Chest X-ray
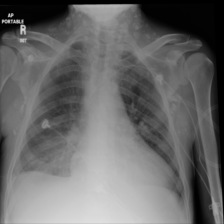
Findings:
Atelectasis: negative
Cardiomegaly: positive
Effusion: positive
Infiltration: positive
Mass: negative
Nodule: negative
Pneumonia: negative
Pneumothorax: negative
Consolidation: positive
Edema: negative
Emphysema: negative
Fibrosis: negative
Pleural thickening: negative
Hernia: negative